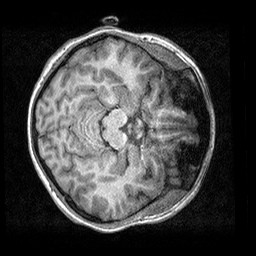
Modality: T1w
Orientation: axial
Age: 20
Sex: female
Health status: healthy
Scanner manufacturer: siemens
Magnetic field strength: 3 T
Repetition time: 2.3 s
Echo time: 0.00303 s